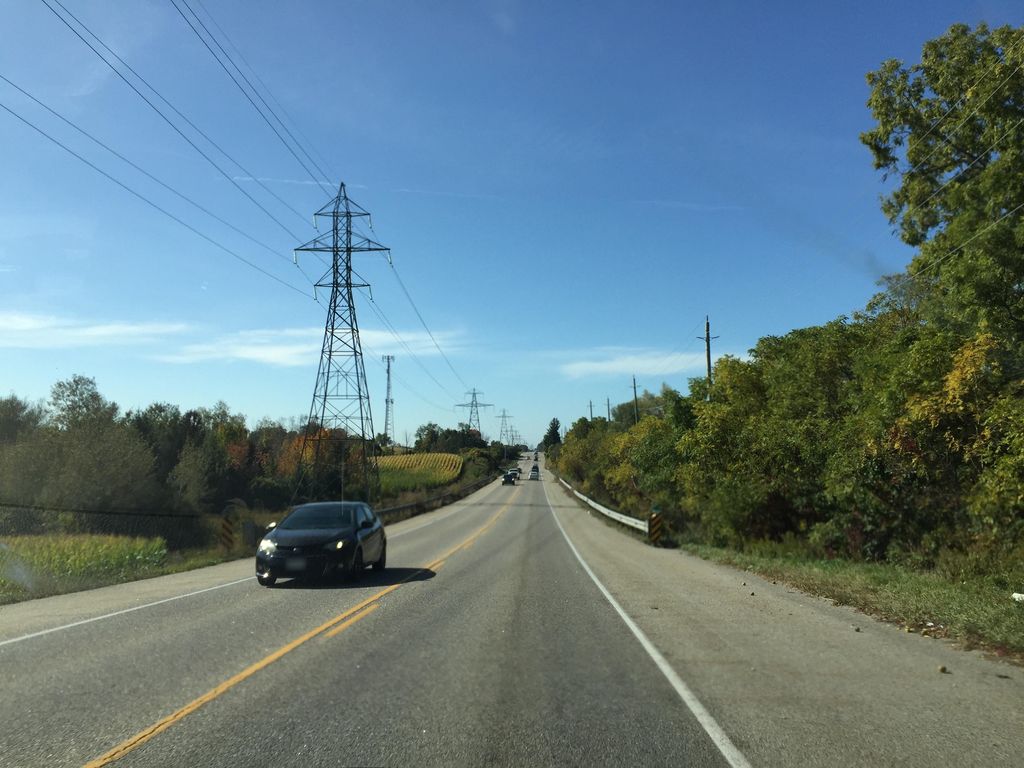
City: kitchener-waterloo